Interaction volume radius: 5 \u00c5
Interaction volume height: 15 \u00c5
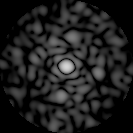
Disorder parameter: 0.871